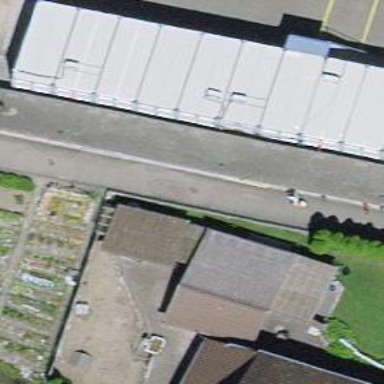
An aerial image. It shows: View of roof of building.